Question: I have a network of people. I can display how they are connected by creating a directed graph using Networkx.
Here is a code sample:
'''
edges = edglist
nodes = nodelist
dg.add_weighted_edges_from(edges)
#print dg.nodes()
print nx.shortest_path(dg, source='Freda', target='Levi', weight=None)
nx.draw(dg)
plt.savefig("path.png")
'''
Which produces:

I can also calculate a shortest path between two nodes. However what I am stuck on is how to highlight this 'shortest path'. Any pointers would be greatly appreciated. BTW, I am a newbie
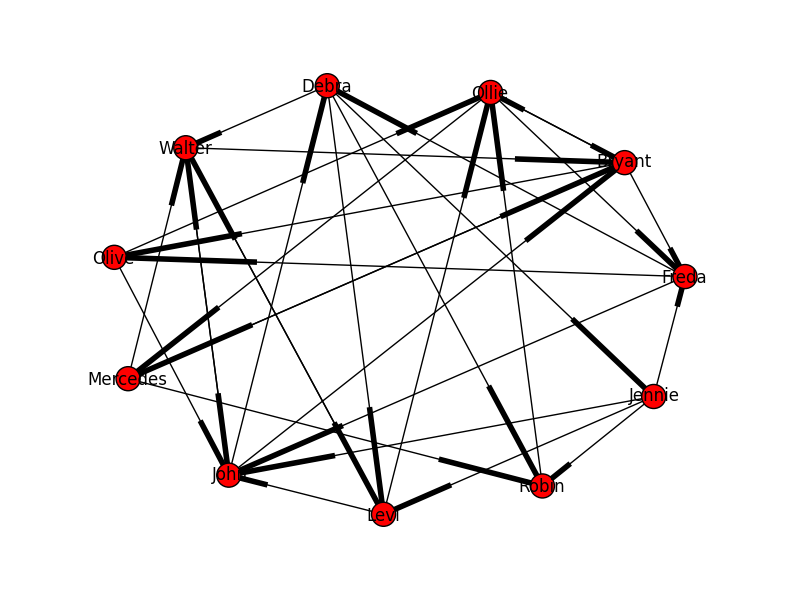
Answer: '''
import matplotlib.pyplot as plt
G = nx.karate_club_graph()
pos = nx.spring_layout(G)
nx.draw(G,pos,node_color='k')
# draw path in red
path = nx.shortest_path(G,source=14,target=16)
path_edges = list(zip(path,path[1:]))
nx.draw_networkx_nodes(G,pos,nodelist=path,node_color='r')
nx.draw_networkx_edges(G,pos,edgelist=path_edges,edge_color='r',width=10)
plt.axis('equal')
plt.show()
'''